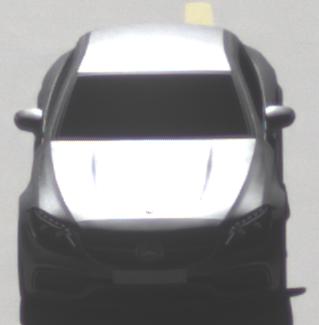
Make: Mercedes-Benz
Model: C 43 AMG
Detailed model: C-Class (205) AMG Limousine
Model produced from: 2016/10
Model produced until: 2018/04
Doors: 4
Color: gray
Road condition: dry road
Daytime: midday
Contrast: high contrast